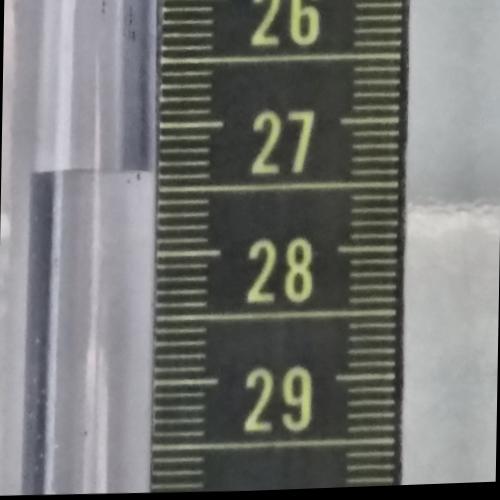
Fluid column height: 27.4 cm